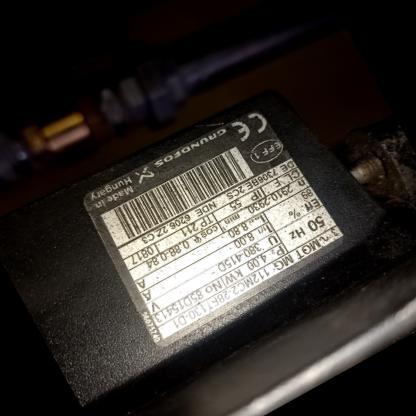
Klasa: tabliczka-znamionowa